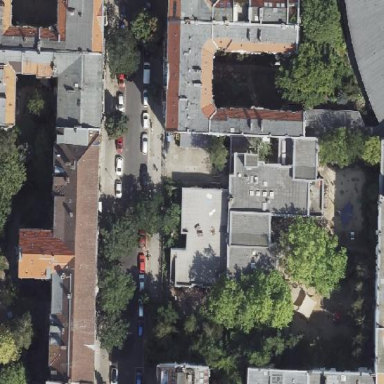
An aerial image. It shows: Kindergarten.